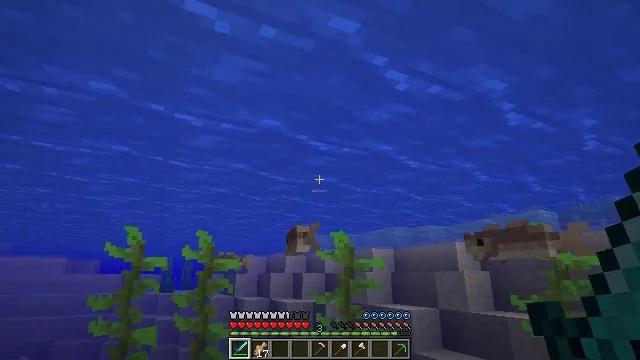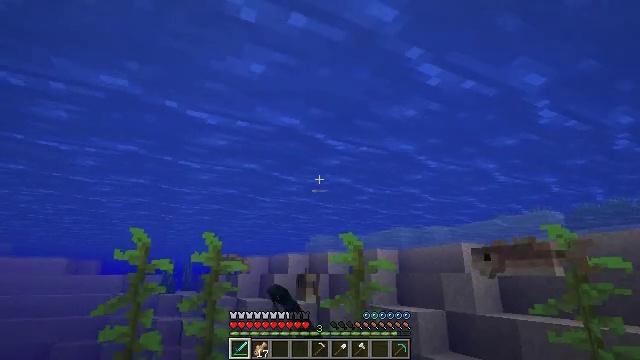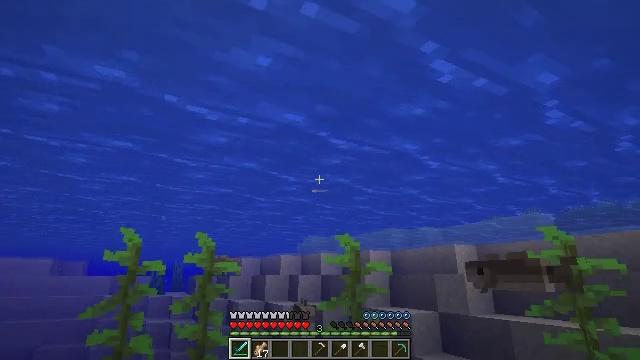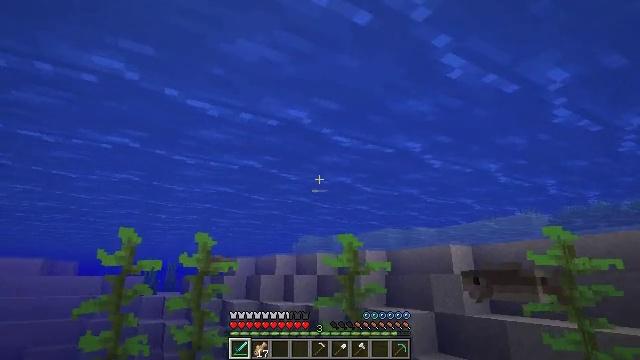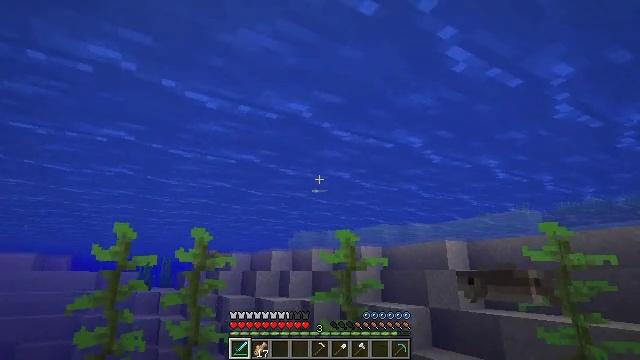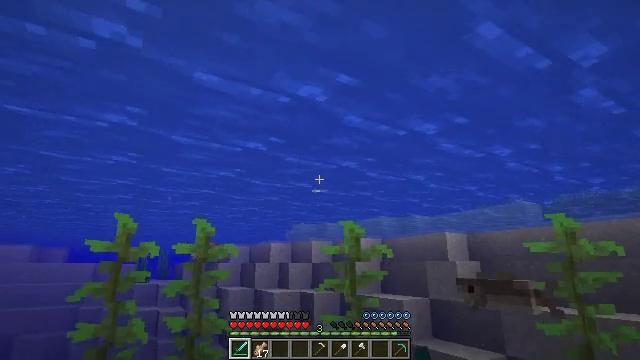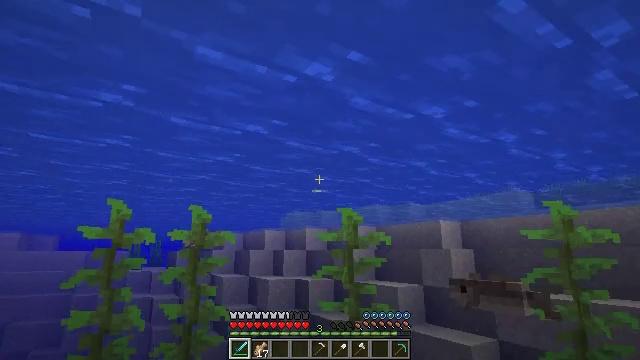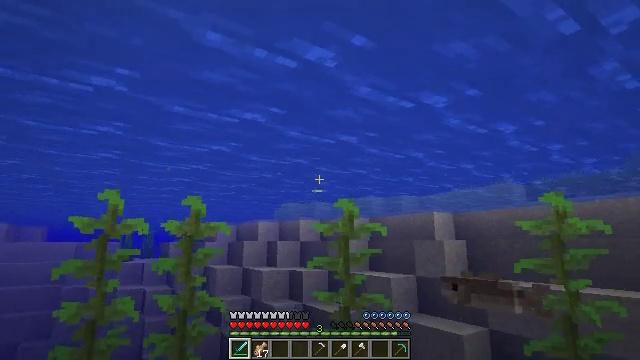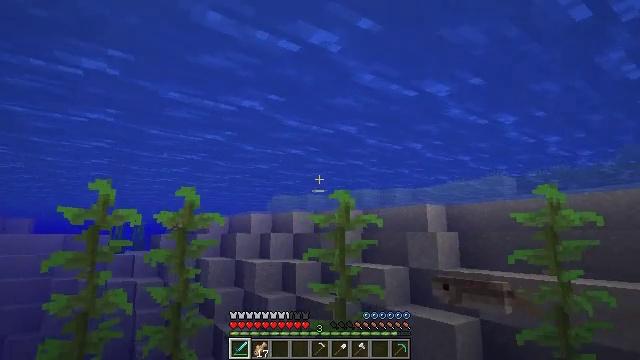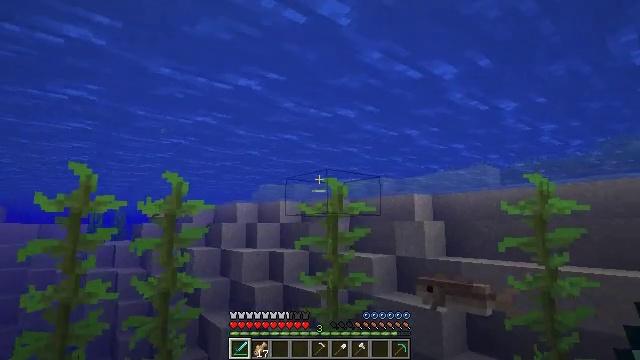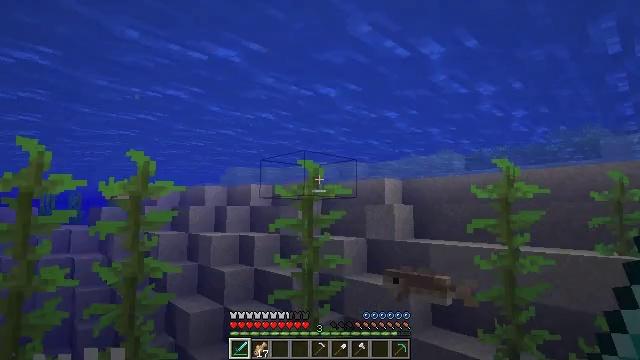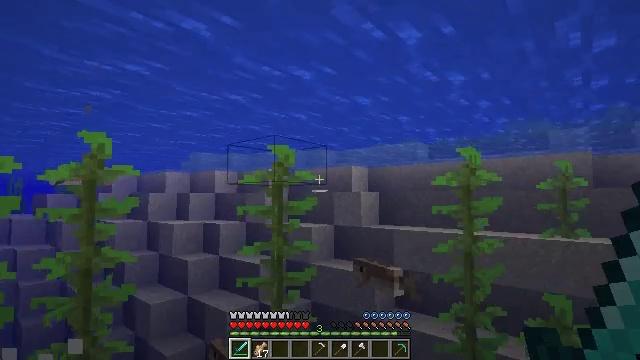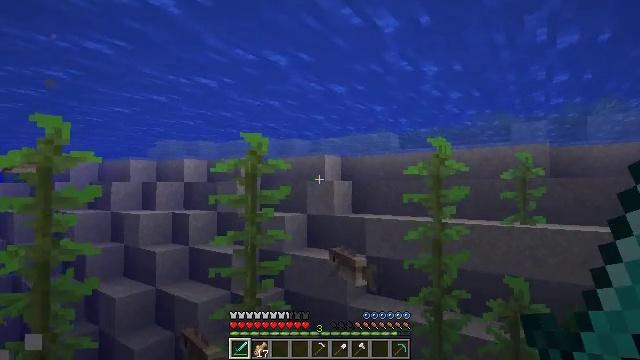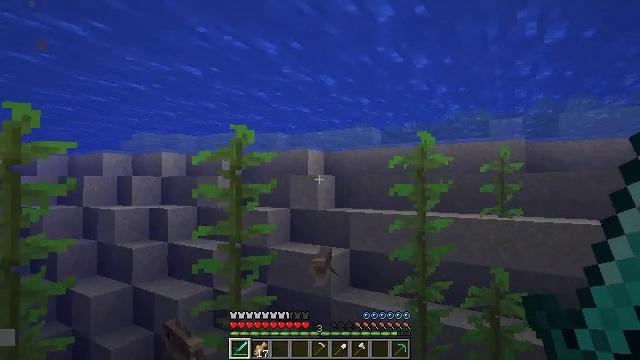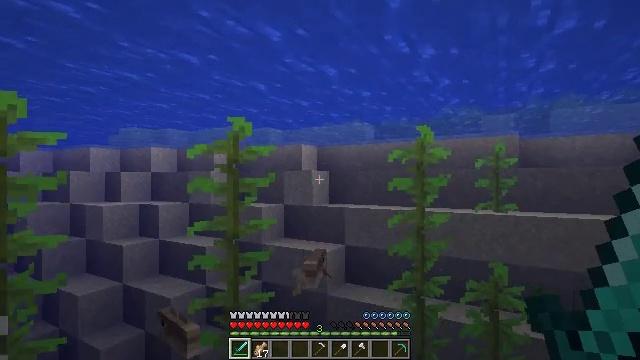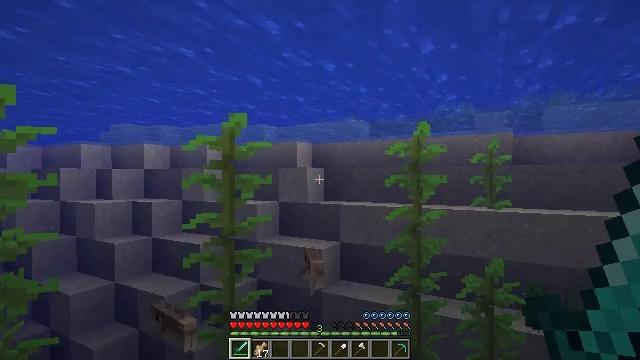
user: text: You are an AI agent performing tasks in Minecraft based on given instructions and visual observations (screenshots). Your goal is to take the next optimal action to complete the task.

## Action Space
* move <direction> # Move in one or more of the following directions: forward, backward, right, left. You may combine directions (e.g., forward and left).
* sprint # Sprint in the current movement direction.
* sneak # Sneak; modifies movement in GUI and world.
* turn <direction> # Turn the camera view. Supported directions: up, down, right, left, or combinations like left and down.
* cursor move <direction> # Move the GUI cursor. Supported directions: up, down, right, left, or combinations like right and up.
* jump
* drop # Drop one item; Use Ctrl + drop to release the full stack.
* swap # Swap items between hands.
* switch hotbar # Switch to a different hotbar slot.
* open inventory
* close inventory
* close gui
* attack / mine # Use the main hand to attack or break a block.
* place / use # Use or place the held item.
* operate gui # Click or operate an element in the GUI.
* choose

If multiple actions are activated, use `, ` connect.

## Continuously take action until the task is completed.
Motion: motion action
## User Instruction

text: Hunt fish.
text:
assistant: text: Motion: move forward and move left, attack / mine
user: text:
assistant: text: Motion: move forward and move left, turn right, attack / mine
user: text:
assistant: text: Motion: move forward and move left, turn right
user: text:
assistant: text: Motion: move forward and move left
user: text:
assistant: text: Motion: move forward and move left, turn down
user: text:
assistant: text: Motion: move forward and move left, turn right and down
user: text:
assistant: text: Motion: move forward and move left, turn right and down
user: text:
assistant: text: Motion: move forward and move left, turn right and down
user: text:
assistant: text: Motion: move forward and move left, turn right and down
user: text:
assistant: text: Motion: move forward and move left, turn right and down
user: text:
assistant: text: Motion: move forward and move left, turn right and down
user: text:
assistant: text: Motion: move forward and move left, turn right and down
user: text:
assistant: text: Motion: move forward and move left, turn right
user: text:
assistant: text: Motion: move forward and move left, turn right
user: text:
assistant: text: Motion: move forward and move left, turn right
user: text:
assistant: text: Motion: move forward and move left
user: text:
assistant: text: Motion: move forward and move left
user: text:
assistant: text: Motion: move forward and move left
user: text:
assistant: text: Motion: move forward and move left
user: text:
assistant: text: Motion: move forward
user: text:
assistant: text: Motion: move forward
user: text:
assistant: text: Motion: move forward
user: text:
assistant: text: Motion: move forward
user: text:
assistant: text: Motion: move forward, turn right
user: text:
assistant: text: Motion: move forward, turn right
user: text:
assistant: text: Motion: move forward, attack / mine
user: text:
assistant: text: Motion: move forward, attack / mine
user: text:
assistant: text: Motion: move forward, attack / mine
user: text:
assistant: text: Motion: move forward, attack / mine
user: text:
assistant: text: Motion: move forward